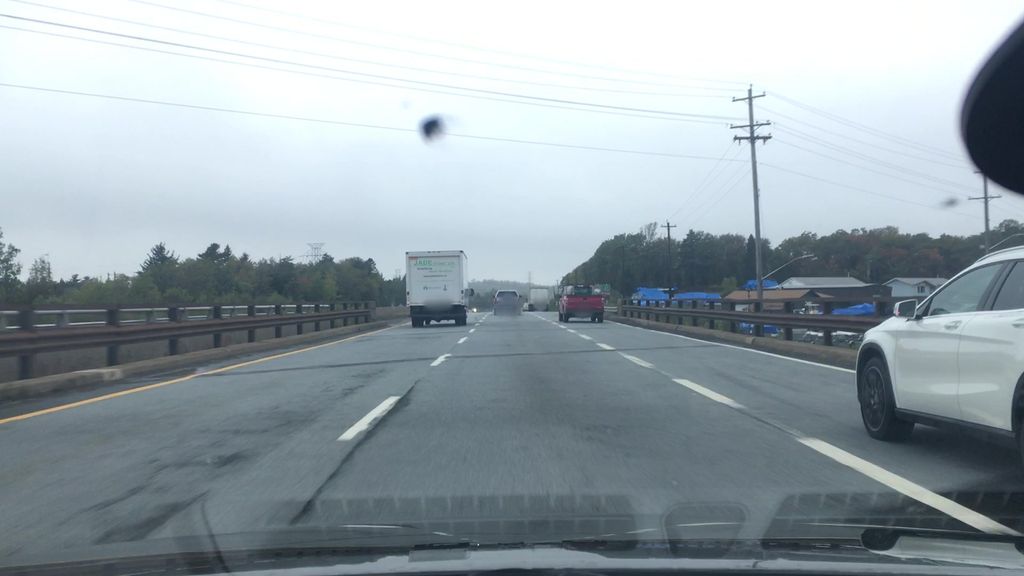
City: halifax